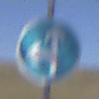
Verkehrszeichen: VorgeschriebeneFahrtrichtungGeradeausOderLinks
Umgebung: Outdoor, Nature
Tageszeit: MorningAfternoon
Wetter: Clear
Licht: Natural
Jahreszeit: NotSpecified
Kontrast: HighContrast